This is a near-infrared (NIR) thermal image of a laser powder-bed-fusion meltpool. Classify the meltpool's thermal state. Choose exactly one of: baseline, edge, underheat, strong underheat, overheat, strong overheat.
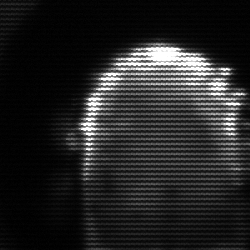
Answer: baseline